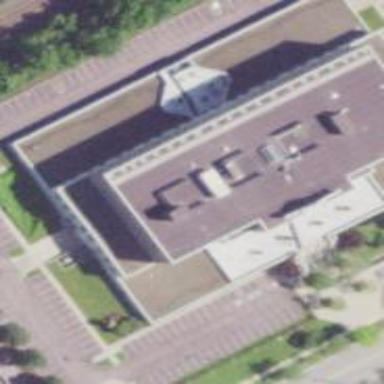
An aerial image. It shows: Government office.